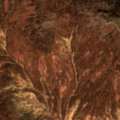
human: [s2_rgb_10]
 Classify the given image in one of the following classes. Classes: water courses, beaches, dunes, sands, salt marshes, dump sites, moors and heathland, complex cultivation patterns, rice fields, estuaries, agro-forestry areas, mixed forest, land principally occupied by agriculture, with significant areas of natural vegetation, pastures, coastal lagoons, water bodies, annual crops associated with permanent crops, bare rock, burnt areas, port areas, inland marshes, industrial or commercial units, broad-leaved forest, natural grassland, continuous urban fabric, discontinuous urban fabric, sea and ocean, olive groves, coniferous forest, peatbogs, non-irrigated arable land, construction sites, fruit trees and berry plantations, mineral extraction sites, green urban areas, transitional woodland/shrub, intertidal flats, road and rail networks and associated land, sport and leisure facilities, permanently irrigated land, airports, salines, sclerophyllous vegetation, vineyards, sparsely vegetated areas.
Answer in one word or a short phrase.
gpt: natural grassland, moors and heathland, peatbogs